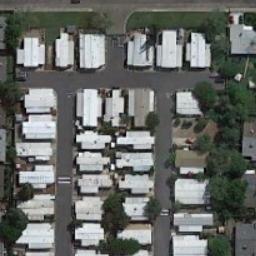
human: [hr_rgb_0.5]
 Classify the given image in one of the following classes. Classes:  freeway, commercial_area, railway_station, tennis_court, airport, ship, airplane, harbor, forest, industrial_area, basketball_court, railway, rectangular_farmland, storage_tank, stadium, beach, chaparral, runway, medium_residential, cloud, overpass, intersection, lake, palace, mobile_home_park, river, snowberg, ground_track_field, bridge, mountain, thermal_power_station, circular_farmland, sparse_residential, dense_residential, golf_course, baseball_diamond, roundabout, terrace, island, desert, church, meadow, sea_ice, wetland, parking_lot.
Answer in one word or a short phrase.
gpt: mobile_home_park